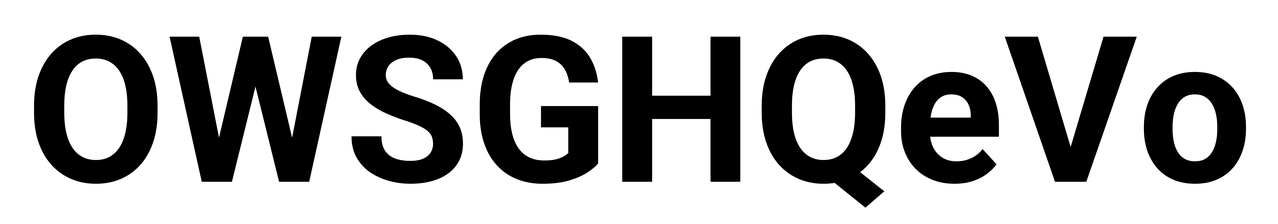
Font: Roboto_Bold